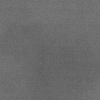
Atmospheric dust classification: dusty